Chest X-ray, PA view. Patient: 69 years old, sex M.
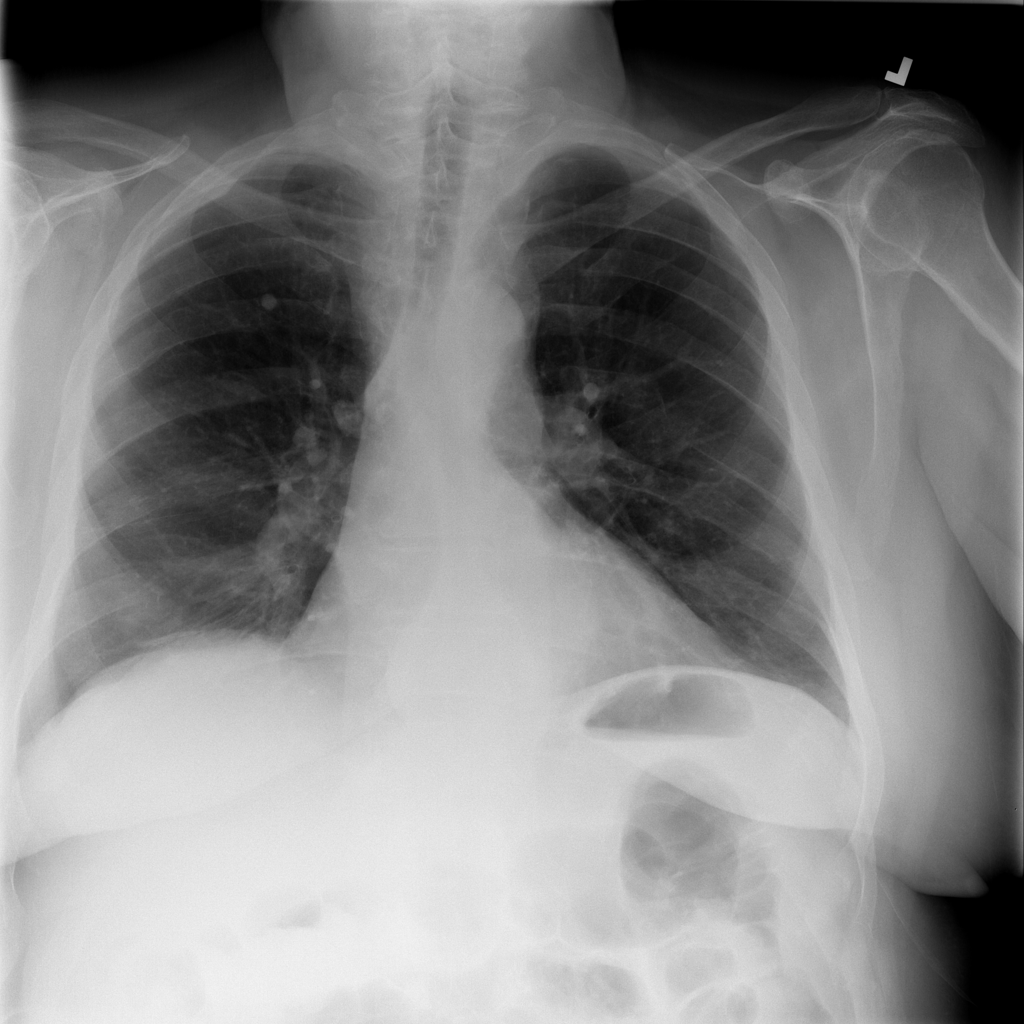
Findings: No Finding